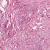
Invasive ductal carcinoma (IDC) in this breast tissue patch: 1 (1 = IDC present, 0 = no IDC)